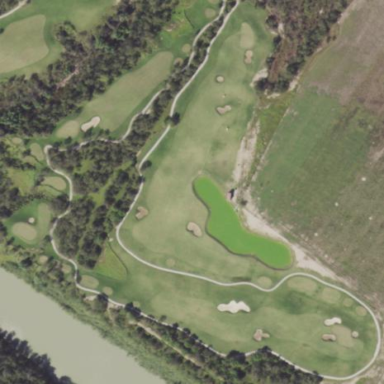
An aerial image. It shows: Rough area in golf course.